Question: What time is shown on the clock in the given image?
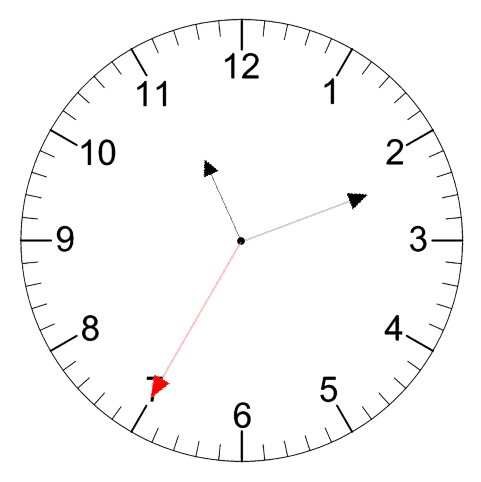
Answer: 11:11:35